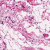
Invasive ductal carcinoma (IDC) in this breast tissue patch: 0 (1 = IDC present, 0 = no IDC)